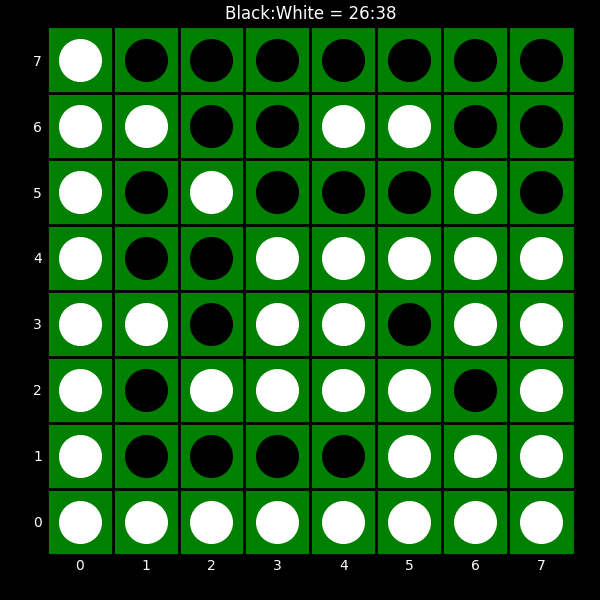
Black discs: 26
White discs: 38